九年级 · 度量几何学
如图, 在 $\triangle A B C$ 中, 点 $D, E$ 分别在边 $A B, B C$ 上, $D E / / A C$, 若 $D B=4, D A=2$, $D E=3$, 则 $A C=$ $\qquad$ .

    （第 13 题）

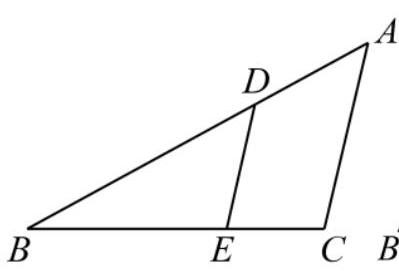
答案:  4.5

解析: 根据 $D E / / A C$, 得到 $\triangle A B C \sim \triangle D B E$, 再根据相似比即可得到答案.

【详解】解: $\because D E / / A C$,

$\therefore \triangle A B C \sim \triangle D B E$,
$\therefore \frac{B D}{A B}=\frac{D E}{A C}$,

$\therefore \frac{B D}{B D+D A}=\frac{D E}{A C}$,

$\therefore \frac{4}{4+2}=\frac{3}{A C}$,

$\therefore B C=\frac{9}{2}=4.5$,

故答案为: 4.5 .

【点睛】本题考查了相似三角形的判定和性质, 熟练掌握相似三角形对应边成比例是解题关键.